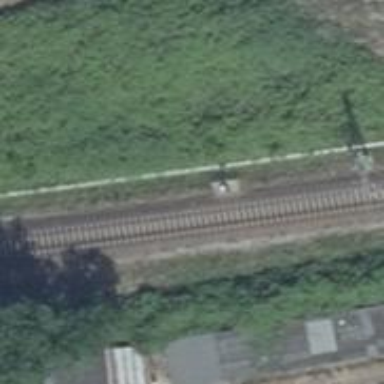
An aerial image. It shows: Railway signal.